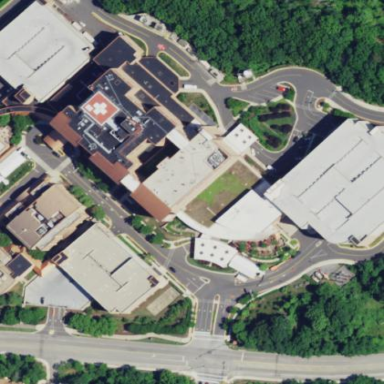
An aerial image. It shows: Hospital providing healthcare services.